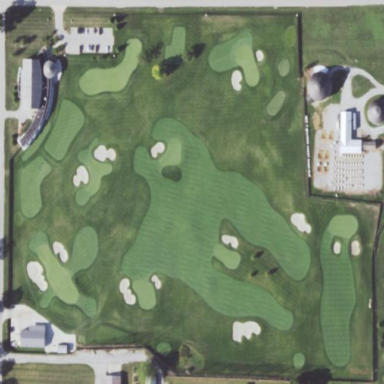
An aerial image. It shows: Sports centre dedicated to golf.